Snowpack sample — Loveland Pass, Silver Plume, Colorado, USA (2/11/26, 12:00 PM MST)
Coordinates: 39.663, -105.886
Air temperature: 35 °F
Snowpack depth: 82 cm
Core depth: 10 cm
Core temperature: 17.6 °F
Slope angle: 13°, slope face: 12°
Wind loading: high
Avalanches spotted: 1
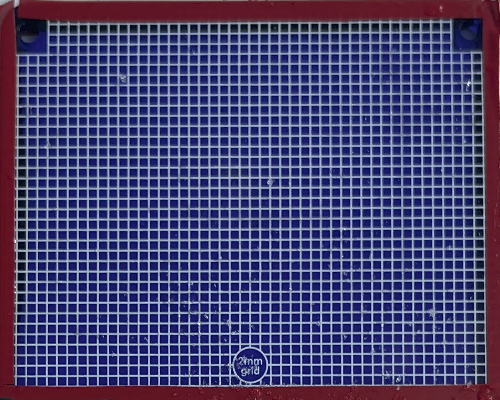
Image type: profile
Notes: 1 small avalanche spotted on the north side of the bowl, lots of wind loading